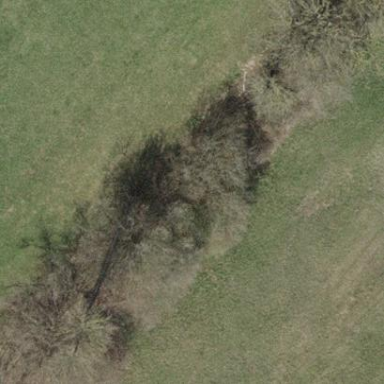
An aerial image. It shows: Patch of scrub vegetation.